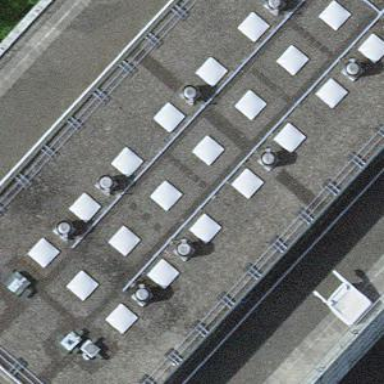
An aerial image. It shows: Building with flat grey roof.